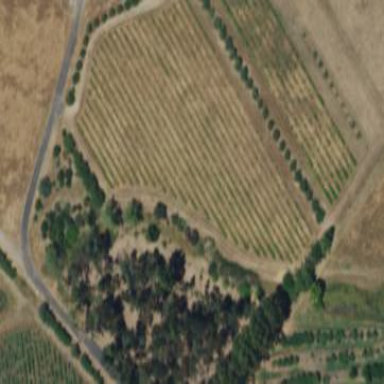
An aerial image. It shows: Vineyard growing grapes.